Interaction volume radius: 5 \u00c5
Interaction volume height: 20 \u00c5
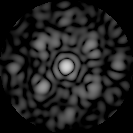
Disorder parameter: 0.5889